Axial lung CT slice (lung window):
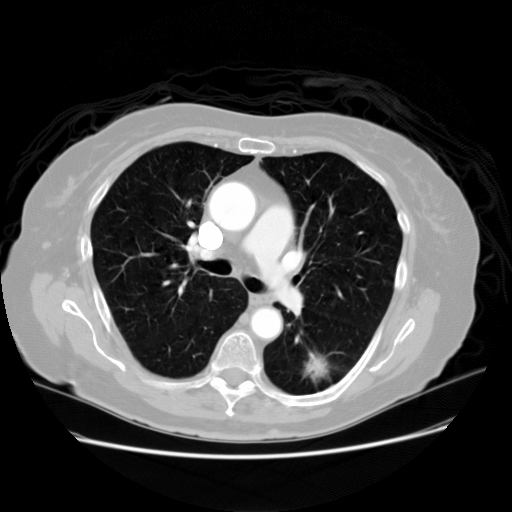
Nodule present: yes
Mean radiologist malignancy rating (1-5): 4.75